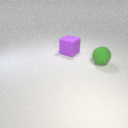
large purple rubber cube behind large green rubber sphere